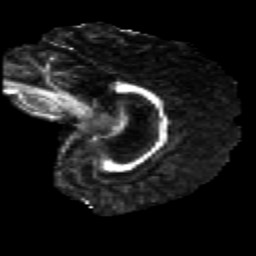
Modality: FA
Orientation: sagittal
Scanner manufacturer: ge
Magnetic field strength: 3 T
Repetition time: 17 s
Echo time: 0.0864 s